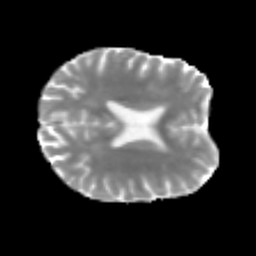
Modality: MD
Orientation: axial
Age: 26
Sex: male
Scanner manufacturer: siemens
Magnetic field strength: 3 T
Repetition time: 2.3 s
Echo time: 0.085 s